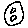
Label: moon